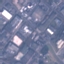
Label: Industrial